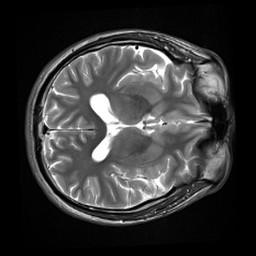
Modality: inplaneT2
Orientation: axial
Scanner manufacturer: siemens
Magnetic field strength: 3 T
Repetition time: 7.02 s
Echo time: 0.069 s